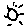
Label: sun